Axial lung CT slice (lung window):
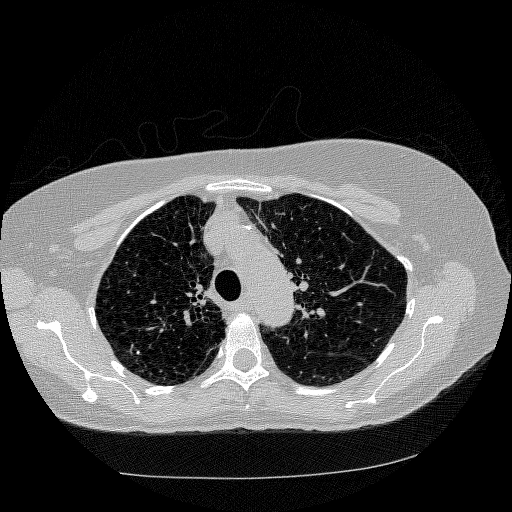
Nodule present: no